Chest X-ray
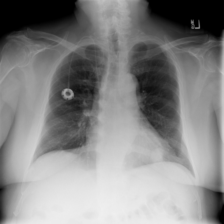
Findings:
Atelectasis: positive
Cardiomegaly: positive
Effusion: positive
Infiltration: negative
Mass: positive
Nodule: negative
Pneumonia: negative
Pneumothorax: negative
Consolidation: negative
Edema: negative
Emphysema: negative
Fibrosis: negative
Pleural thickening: positive
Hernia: negative